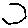
Label: hexagon